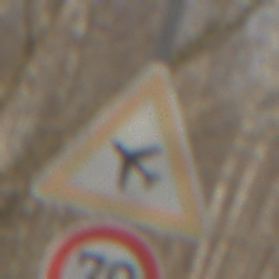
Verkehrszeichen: FlugbetriebRechts
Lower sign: Geschwindigkeit70
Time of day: MorningAfternoon
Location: Outdoor (Nature)
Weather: PartlyCloudy
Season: Winter
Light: Natural